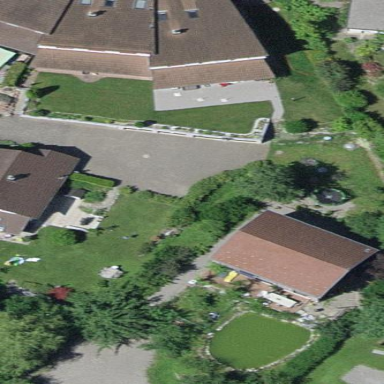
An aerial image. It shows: Garden area designated for leisure land.